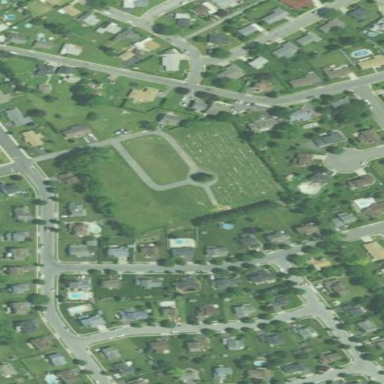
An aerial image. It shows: Cemetery.